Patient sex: M
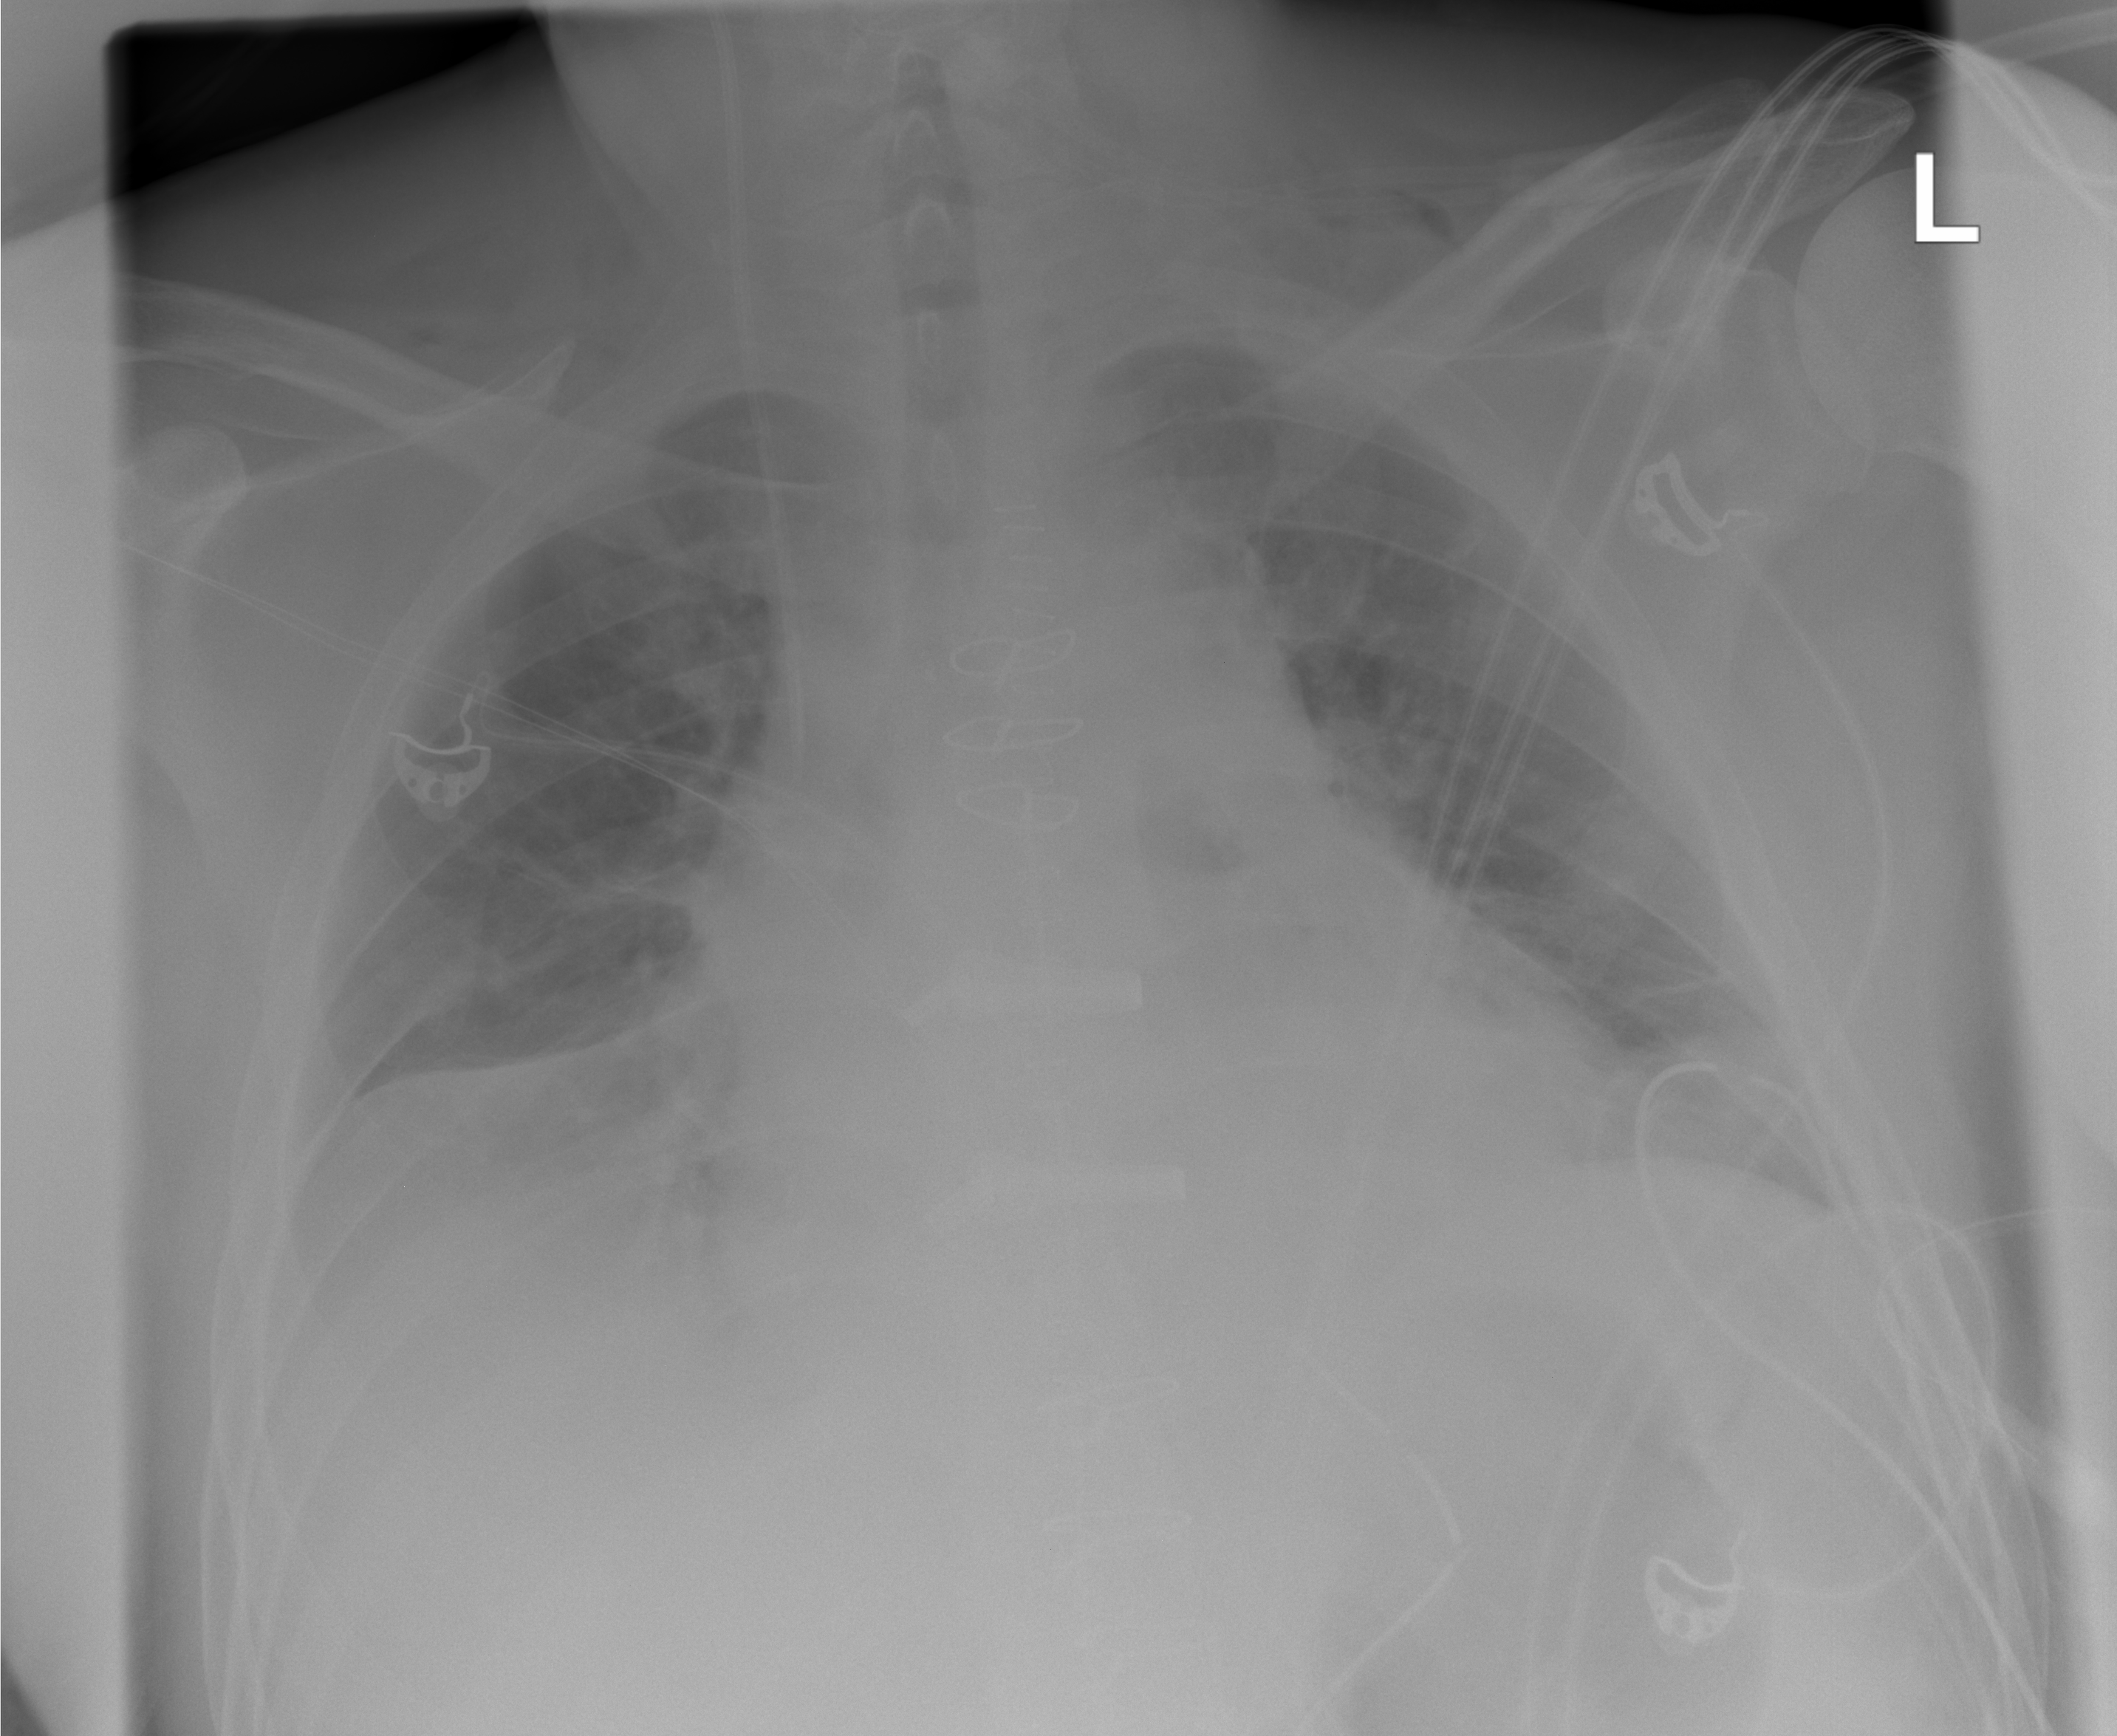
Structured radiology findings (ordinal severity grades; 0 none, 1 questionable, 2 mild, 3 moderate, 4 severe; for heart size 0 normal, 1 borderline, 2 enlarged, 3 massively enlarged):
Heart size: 2
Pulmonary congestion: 2
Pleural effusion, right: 2
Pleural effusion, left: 1
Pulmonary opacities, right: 0
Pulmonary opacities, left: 0
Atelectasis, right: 2
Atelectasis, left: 2